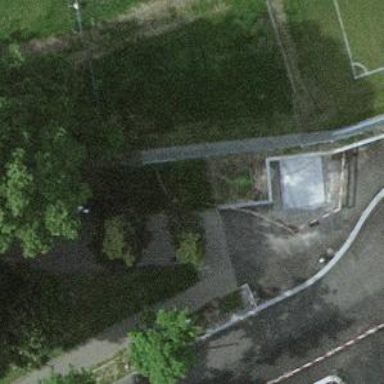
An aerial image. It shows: Bollard barrier.